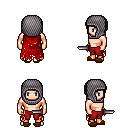
a pixel art fantasy rpg character, male body template, human, light skin, red tattered cape, red pants, raven pageboy hairstyle, chain hood, brown slippers, dagger, four views (front, back, left, right), 2x2 character sprite sheet, small pixel art, hard edges, no anti-aliasing